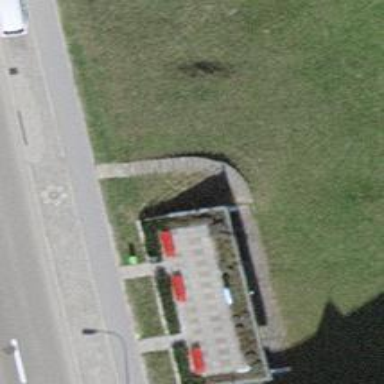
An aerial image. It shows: Bench.